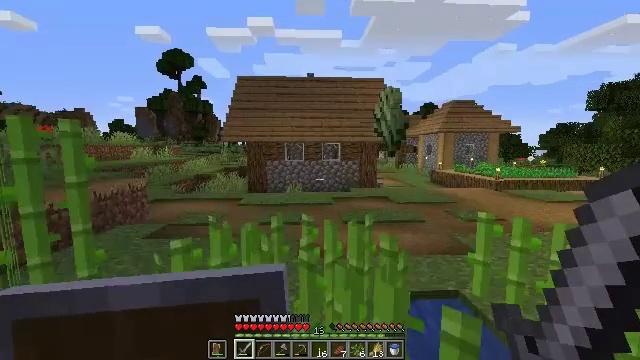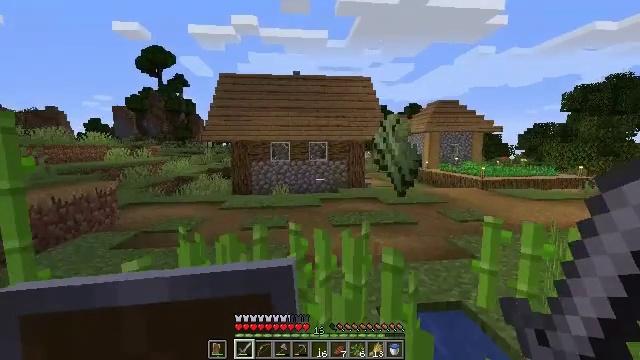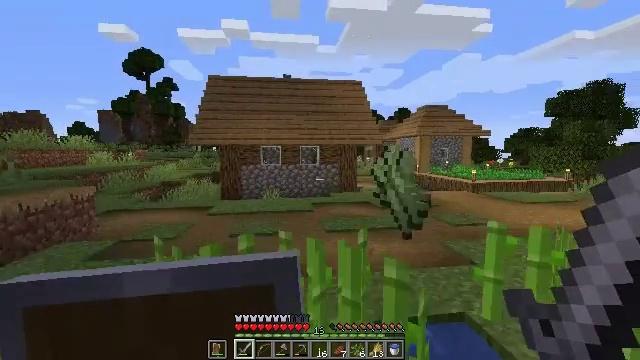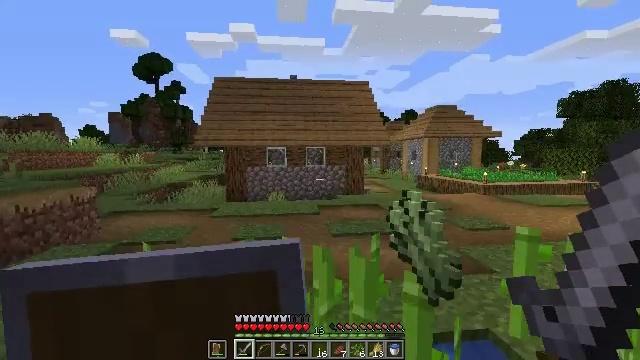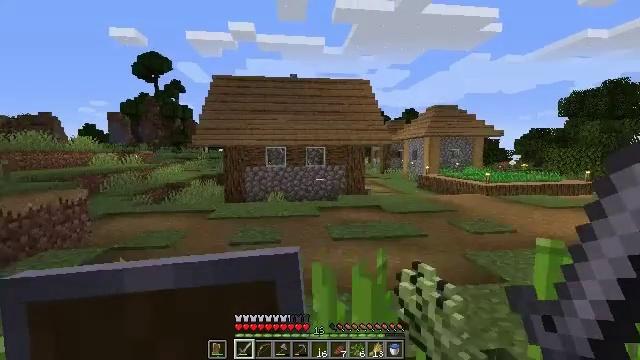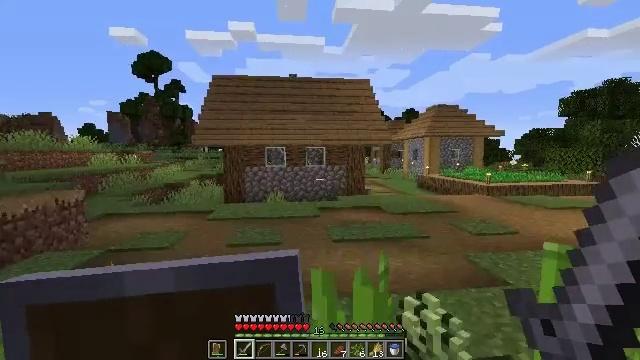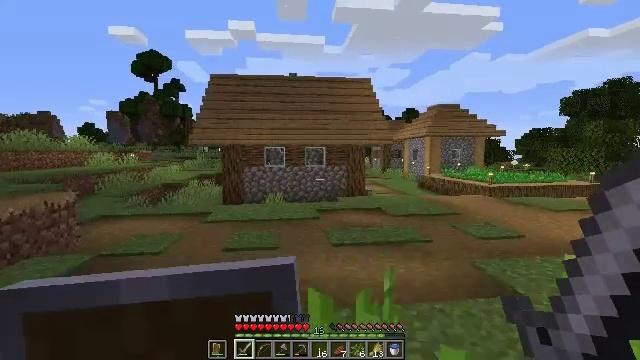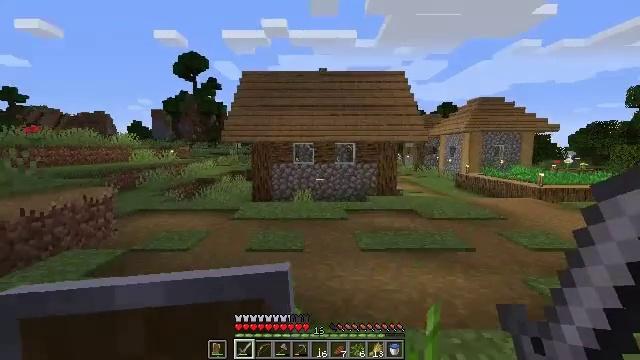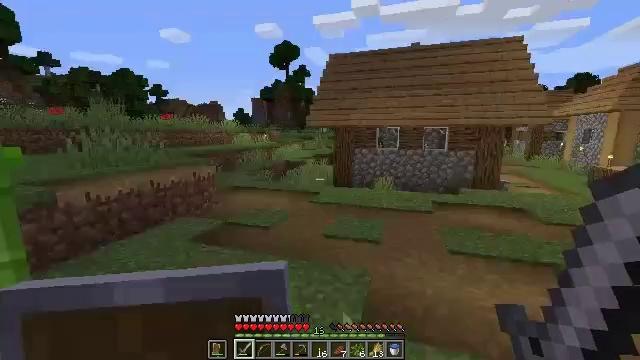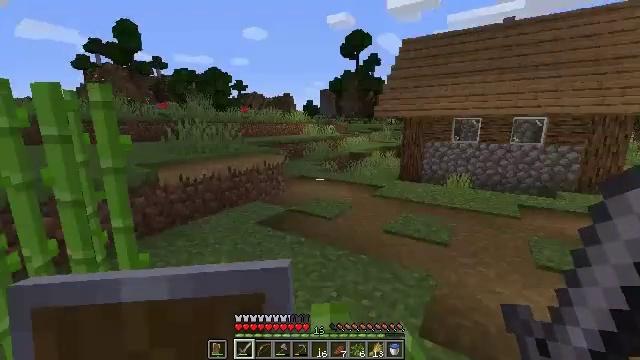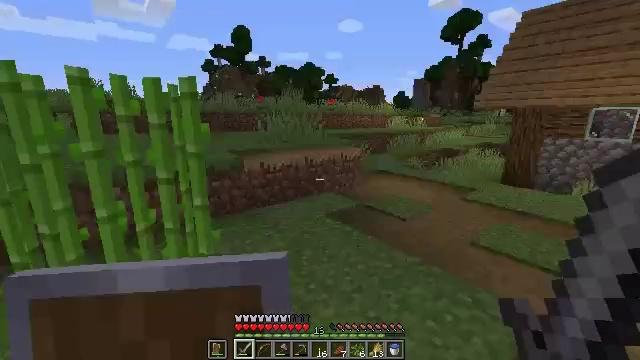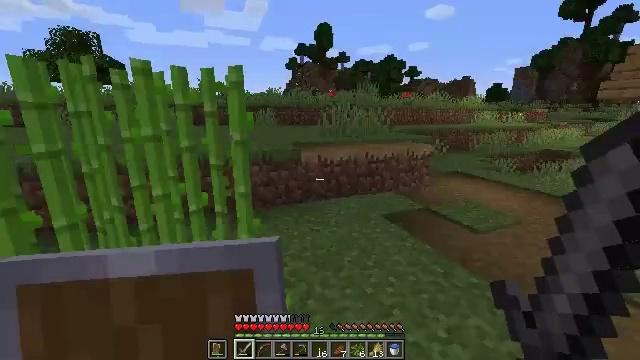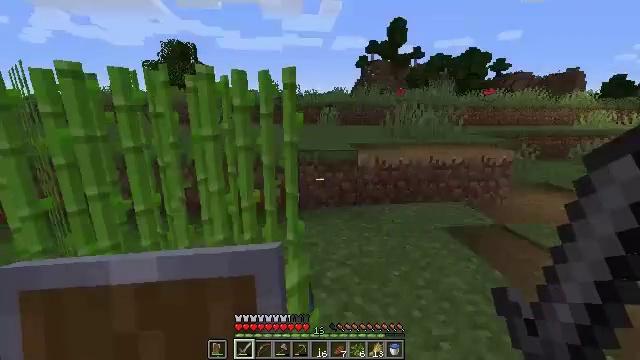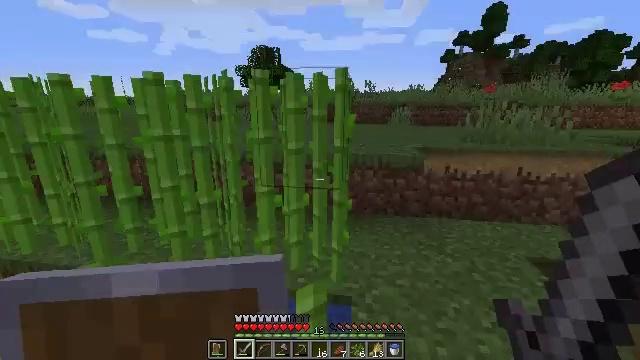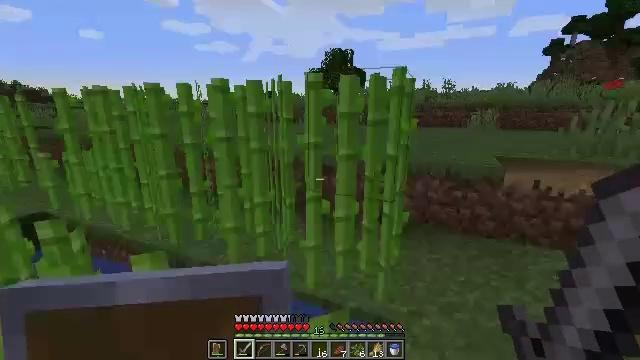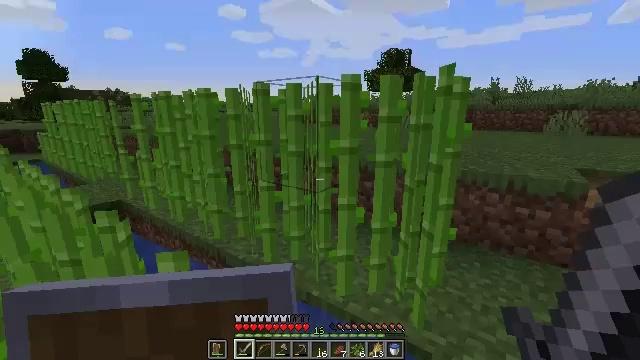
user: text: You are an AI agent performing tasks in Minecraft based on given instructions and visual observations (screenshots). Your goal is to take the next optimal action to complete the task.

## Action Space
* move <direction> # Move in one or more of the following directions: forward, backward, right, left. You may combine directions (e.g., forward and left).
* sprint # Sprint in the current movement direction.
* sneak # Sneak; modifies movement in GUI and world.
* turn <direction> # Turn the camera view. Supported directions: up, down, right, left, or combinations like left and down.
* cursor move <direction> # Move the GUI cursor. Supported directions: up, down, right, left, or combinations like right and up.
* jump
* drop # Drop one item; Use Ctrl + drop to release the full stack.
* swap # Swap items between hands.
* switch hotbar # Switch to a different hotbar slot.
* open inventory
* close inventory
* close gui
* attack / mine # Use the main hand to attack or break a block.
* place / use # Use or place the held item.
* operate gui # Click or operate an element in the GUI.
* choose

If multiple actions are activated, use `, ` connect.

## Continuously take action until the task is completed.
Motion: motion action
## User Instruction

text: Harvest sugar cane from the plant.
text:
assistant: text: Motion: move forward, turn right
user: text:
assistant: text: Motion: move forward, turn right
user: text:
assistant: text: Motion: move forward, turn left
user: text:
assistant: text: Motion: move forward
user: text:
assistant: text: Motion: move forward
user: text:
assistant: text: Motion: move forward
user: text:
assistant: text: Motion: move forward, turn left
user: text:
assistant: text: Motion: move forward, turn left and down
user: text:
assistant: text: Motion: move forward and move right, turn left and down
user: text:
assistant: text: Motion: move forward and move right, turn left and down
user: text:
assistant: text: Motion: move forward and move right, turn left and down
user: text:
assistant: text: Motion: move forward and move right, turn left
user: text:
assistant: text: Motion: move forward and move right, turn left
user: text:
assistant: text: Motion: move forward and move right, turn left
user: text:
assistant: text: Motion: move forward and move right, turn left
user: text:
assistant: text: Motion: move forward and move right
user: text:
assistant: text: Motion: move forward and move right, turn up
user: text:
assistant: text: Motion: move right, turn left and up
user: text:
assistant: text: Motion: move right, turn left and up
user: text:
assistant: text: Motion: move right, turn left and up
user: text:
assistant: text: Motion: move right, turn left
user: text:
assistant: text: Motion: move right, turn left
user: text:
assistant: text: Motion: move right, turn left
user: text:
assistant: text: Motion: move right, turn left
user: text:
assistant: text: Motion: attack / mine
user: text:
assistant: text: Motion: attack / mine
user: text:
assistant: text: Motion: attack / mine
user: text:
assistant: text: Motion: move forward, turn left, attack / mine
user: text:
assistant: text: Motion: move forward, turn left, attack / mine
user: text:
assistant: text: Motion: move forward, attack / mine